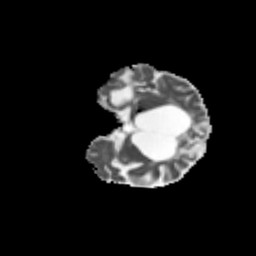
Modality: MD
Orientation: coronal
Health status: ill
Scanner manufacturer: siemens
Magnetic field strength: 3 T
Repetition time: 6.7 s
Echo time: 0.1 s